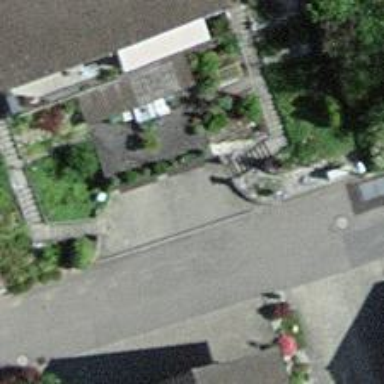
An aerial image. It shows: Parking entrance.